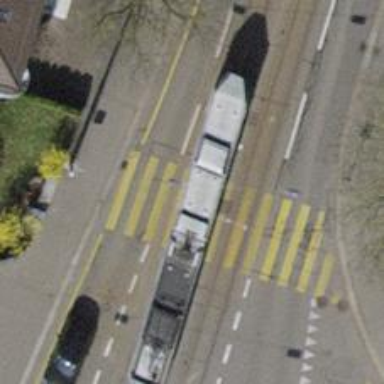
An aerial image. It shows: Tram crossing on the railway.